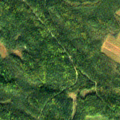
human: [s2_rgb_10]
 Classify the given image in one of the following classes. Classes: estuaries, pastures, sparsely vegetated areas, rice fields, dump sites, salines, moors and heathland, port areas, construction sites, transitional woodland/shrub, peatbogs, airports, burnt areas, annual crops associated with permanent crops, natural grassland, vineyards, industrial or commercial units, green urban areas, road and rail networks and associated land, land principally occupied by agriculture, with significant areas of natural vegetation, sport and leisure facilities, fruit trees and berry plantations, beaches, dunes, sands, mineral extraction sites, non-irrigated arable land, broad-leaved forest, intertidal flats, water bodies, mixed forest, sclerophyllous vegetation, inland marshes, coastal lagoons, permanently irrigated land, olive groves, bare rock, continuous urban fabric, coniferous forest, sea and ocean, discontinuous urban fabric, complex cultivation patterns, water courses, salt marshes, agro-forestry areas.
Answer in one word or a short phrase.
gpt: non-irrigated arable land, coniferous forest